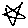
Label: star